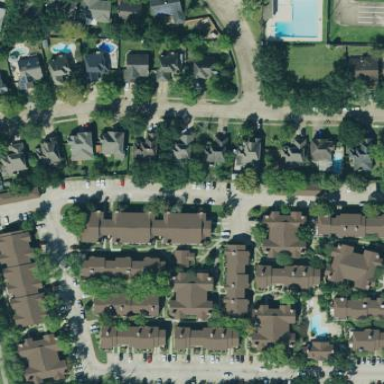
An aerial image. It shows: Residential area with apartments.